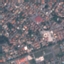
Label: Residential